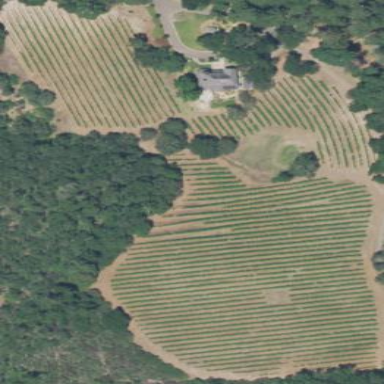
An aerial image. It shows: Vineyard with wine grapes as the crop.